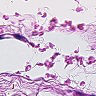
Metastatic tissue present: no